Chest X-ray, PA view. Patient: 27 years old, sex F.
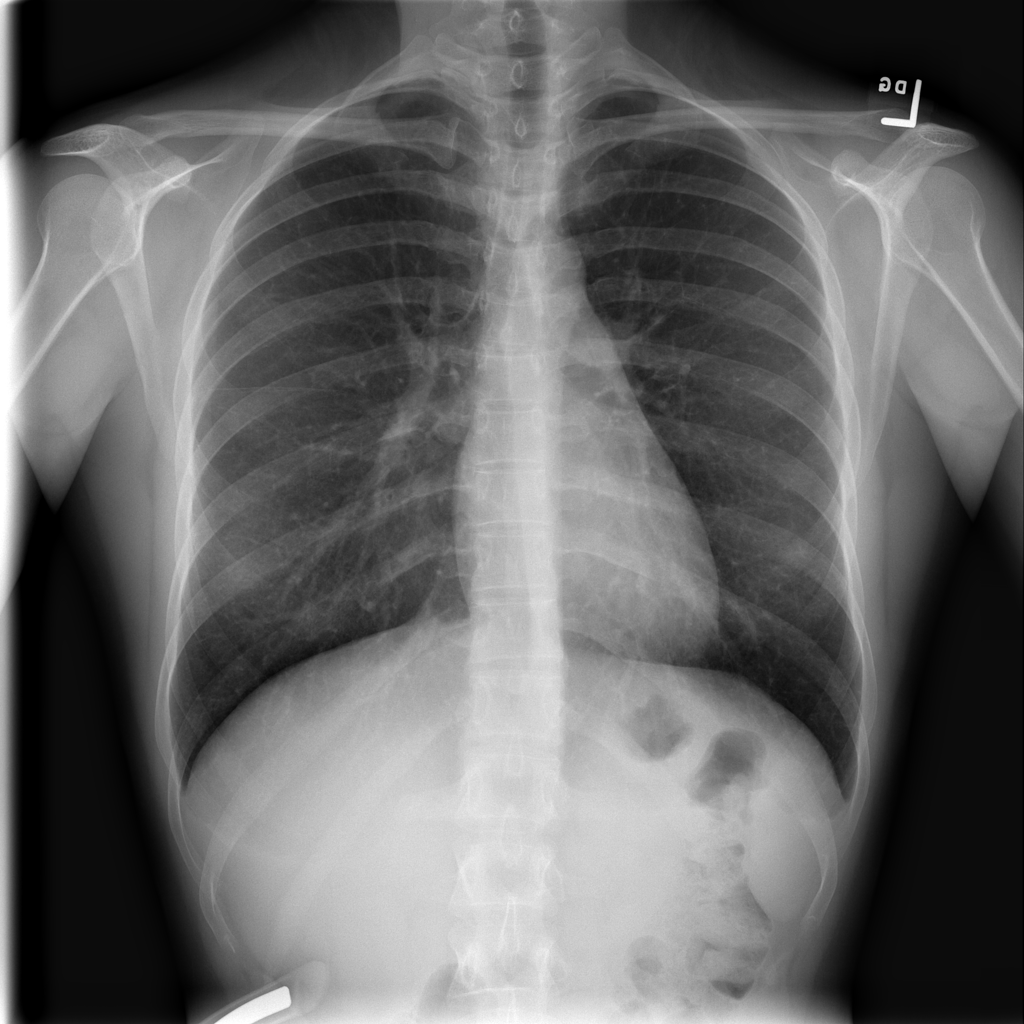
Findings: No Finding